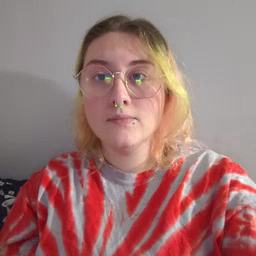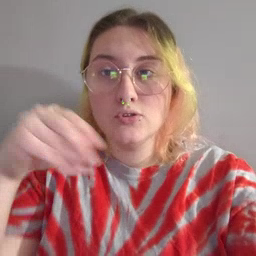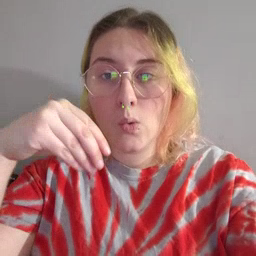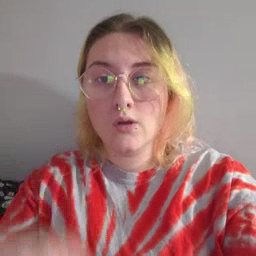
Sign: store